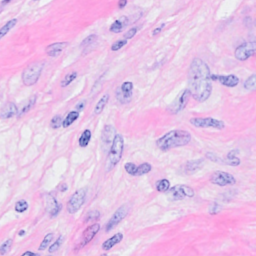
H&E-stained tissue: Breast